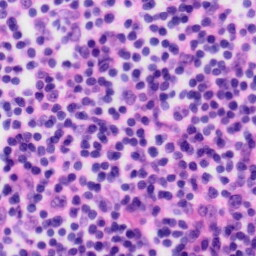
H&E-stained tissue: Tonsil